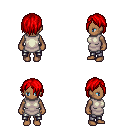
a pixel art fantasy rpg character, female body template, human, dark skin, white tunic, metal pants, red bangs hairstyle, four views (front, back, left, right), 2x2 character sprite sheet, small pixel art, hard edges, no anti-aliasing